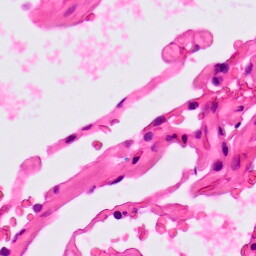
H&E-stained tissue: Lung